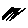
Label: line